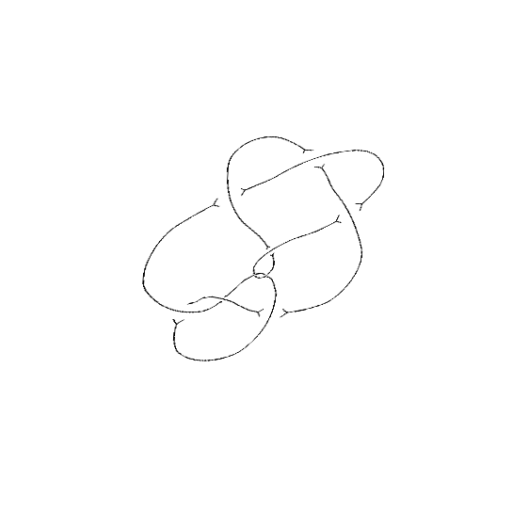
Crossing number: 9